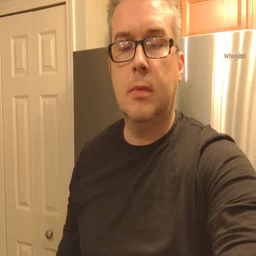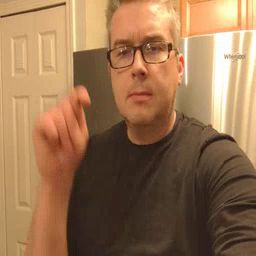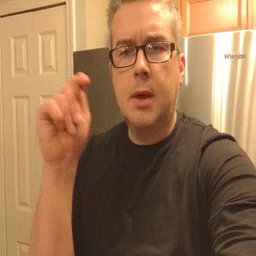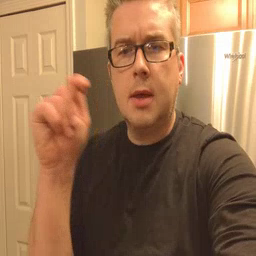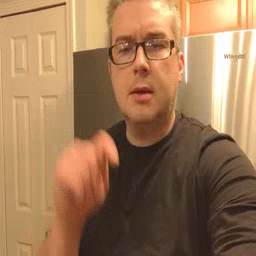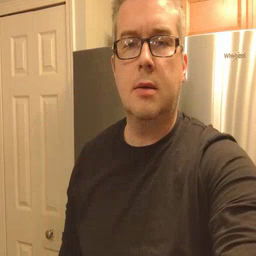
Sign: potty